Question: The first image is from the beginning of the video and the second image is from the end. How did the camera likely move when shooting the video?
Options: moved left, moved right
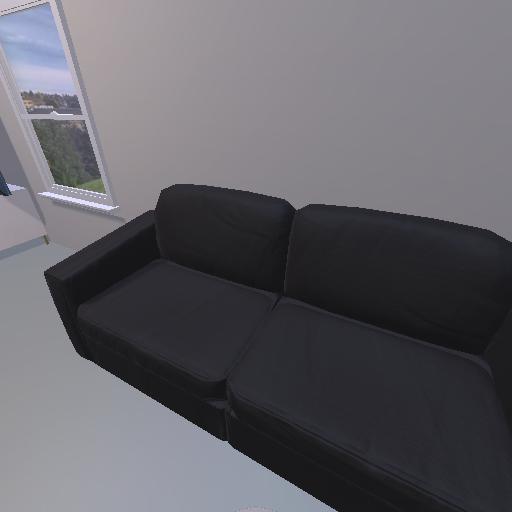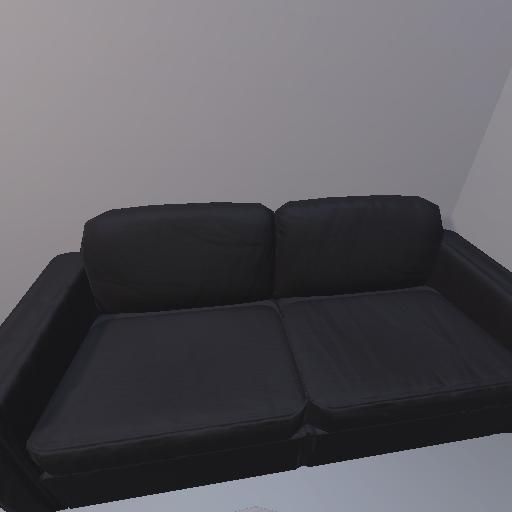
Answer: moved left